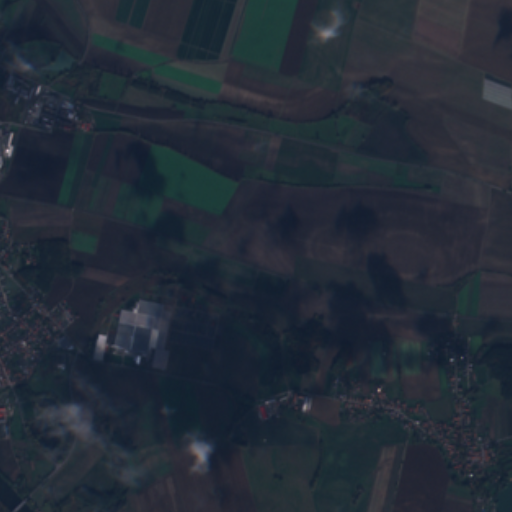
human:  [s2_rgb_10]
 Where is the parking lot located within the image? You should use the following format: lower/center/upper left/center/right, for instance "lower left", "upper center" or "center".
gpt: The parking lot is located in the center right of the image.
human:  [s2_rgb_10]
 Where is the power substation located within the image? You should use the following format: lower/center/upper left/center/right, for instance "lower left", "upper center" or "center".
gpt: The power substation is located in the lower right of the image.
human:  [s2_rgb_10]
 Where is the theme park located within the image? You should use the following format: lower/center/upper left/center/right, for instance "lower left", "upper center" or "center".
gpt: The theme park is located in the lower right of the image.
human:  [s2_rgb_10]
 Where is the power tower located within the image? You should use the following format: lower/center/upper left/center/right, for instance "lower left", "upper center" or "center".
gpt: There is no power tower in the image.